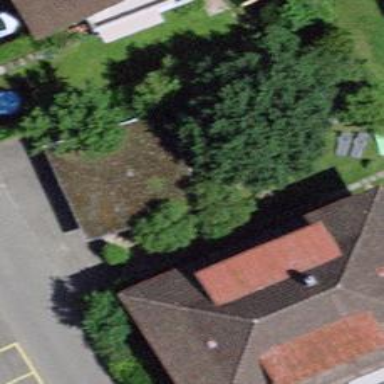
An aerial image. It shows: Group of garages.